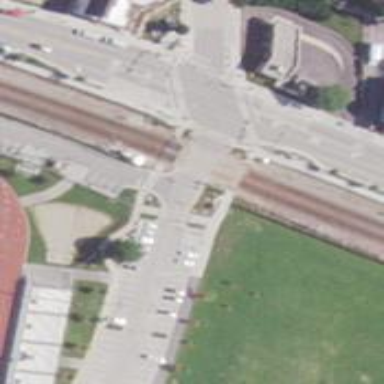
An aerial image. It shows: Crossing for the railway.